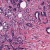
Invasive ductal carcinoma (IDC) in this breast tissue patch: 1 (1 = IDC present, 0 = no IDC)